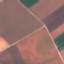
Land use / land cover: AnnualCrop